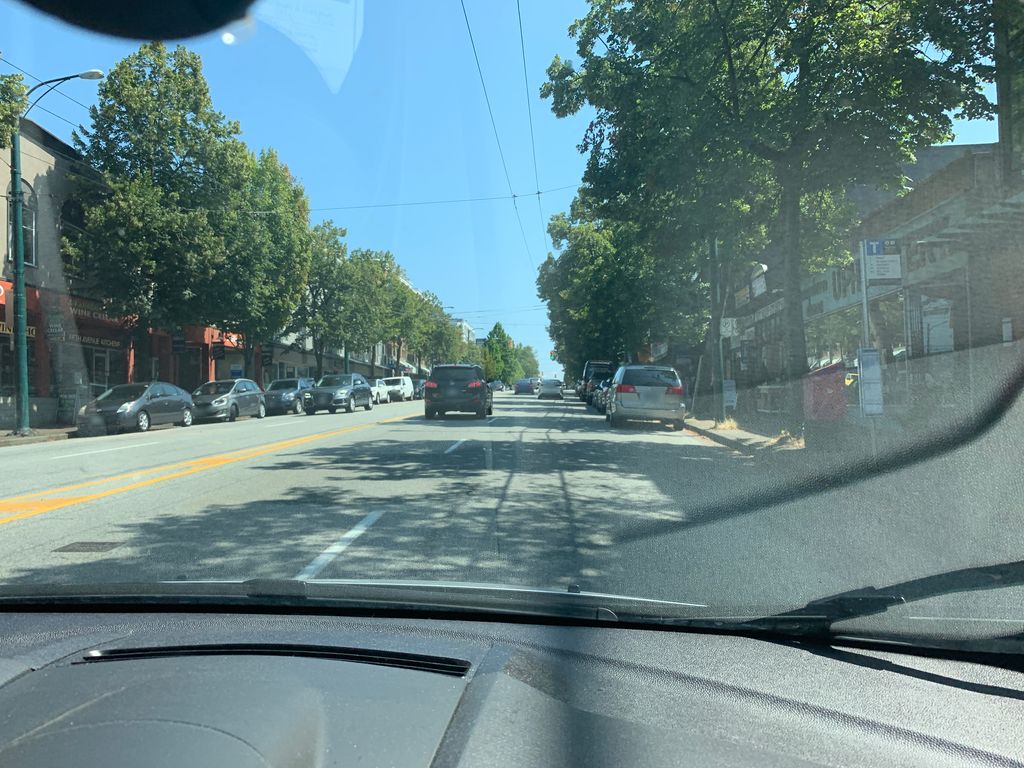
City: vancouver